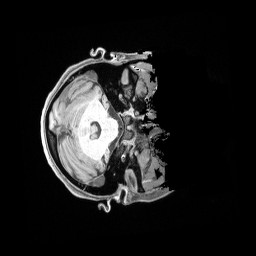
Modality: T1w
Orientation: axial
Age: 23
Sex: female
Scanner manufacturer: siemens
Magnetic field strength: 3 T
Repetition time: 2.4 s
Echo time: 0.00228 s